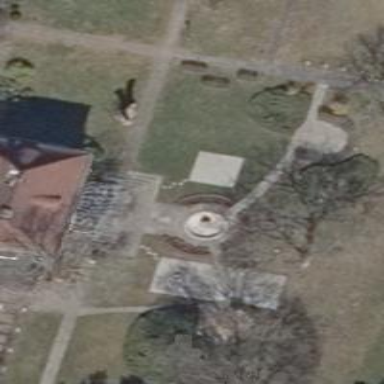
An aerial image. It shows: Fountain.